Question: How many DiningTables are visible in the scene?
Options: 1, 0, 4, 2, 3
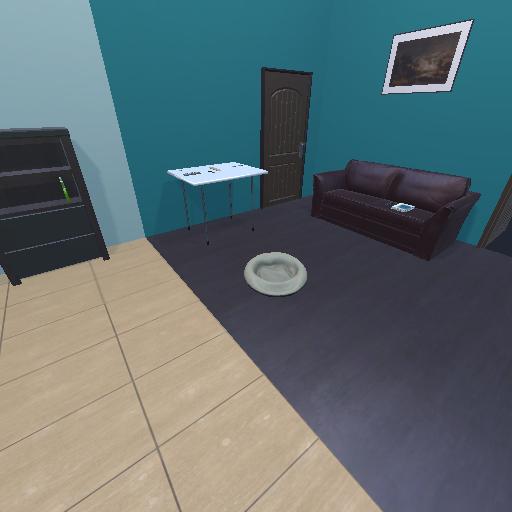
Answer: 1